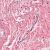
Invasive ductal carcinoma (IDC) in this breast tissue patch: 0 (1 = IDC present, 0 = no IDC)